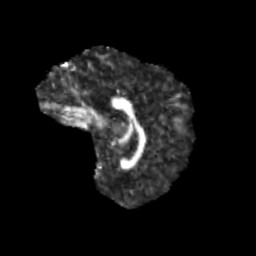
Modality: FA
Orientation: sagittal
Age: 11
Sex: female
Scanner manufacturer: siemens
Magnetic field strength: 3 T
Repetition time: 3.8 s
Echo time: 0.07 s